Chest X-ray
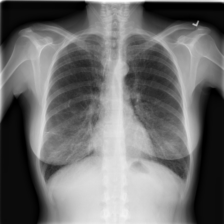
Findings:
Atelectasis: negative
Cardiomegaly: negative
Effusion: negative
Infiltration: negative
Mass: negative
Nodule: negative
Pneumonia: negative
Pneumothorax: negative
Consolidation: negative
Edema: negative
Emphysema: negative
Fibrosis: positive
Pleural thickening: negative
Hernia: negative